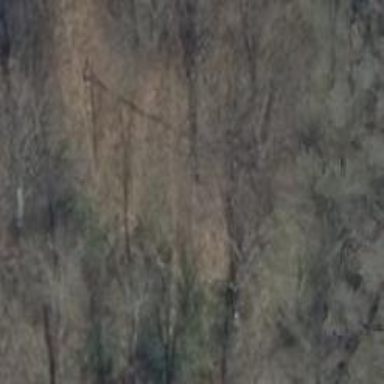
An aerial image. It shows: Fallen tree blocking the path.